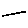
Label: line